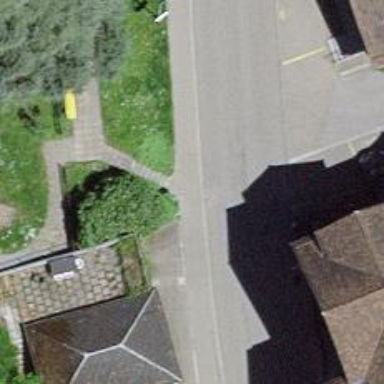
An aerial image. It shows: Set of steps on the road.